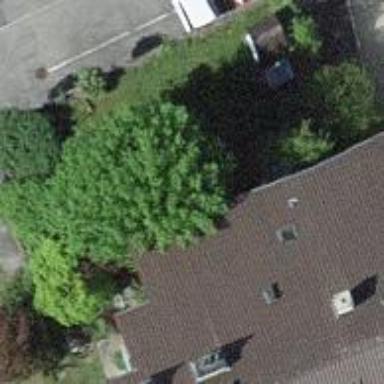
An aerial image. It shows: Group of garages.